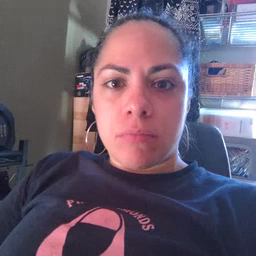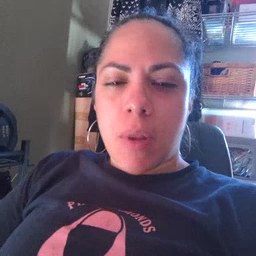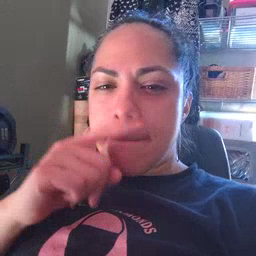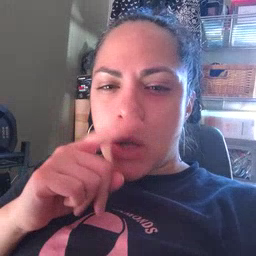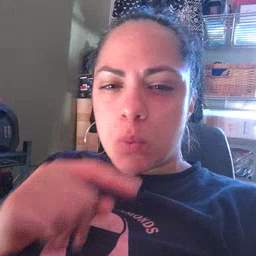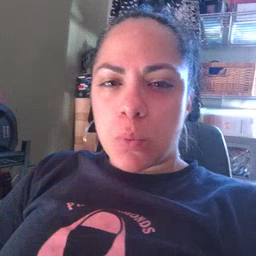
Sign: mouse